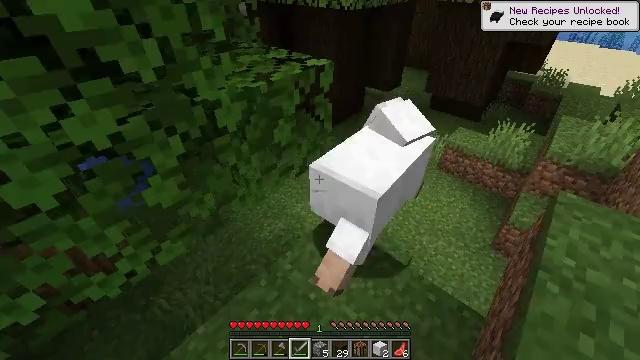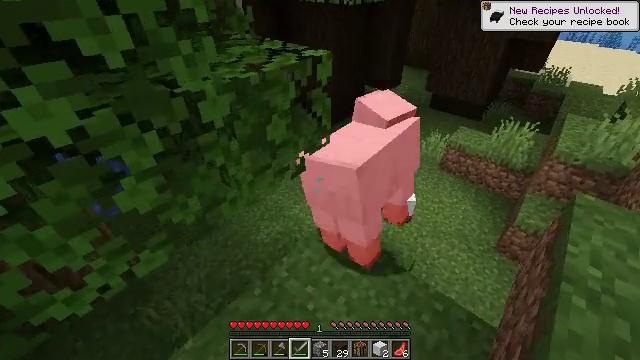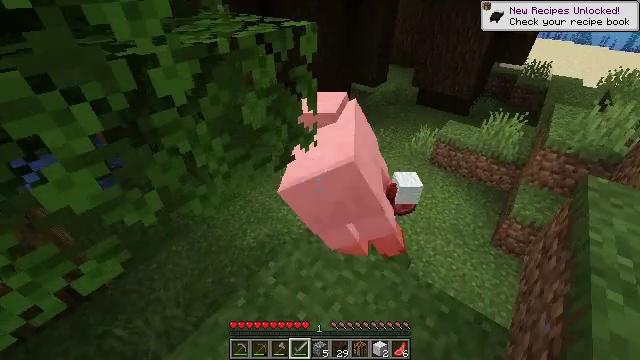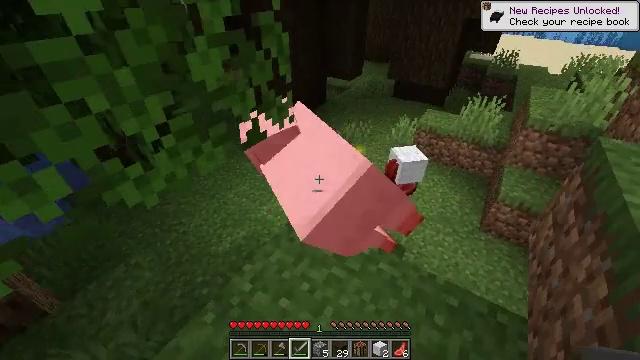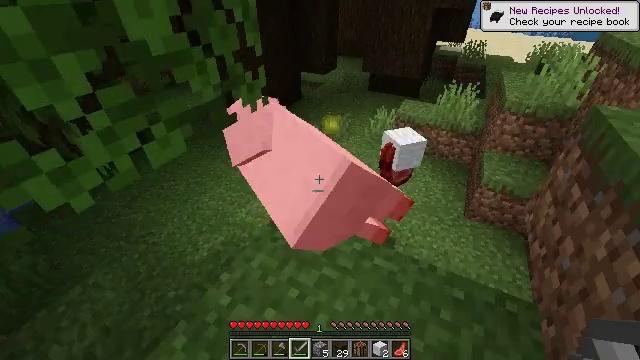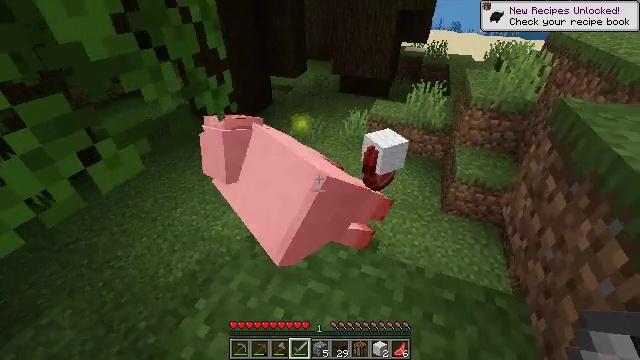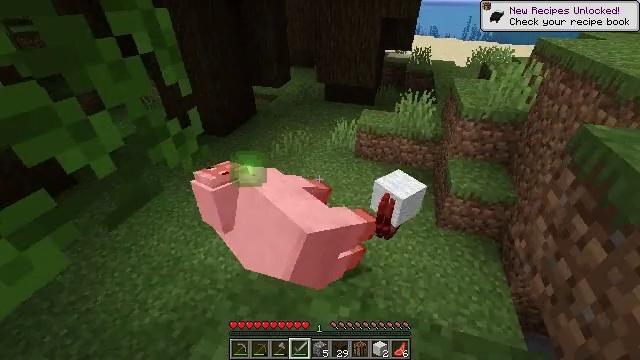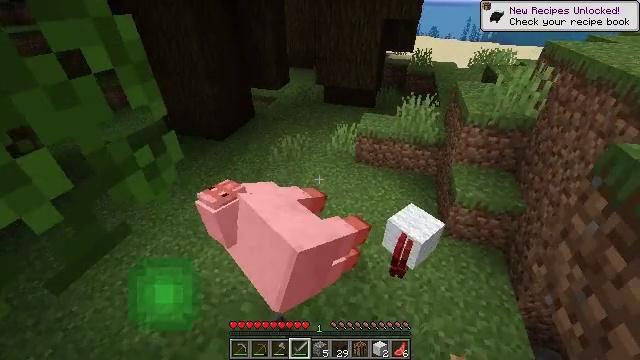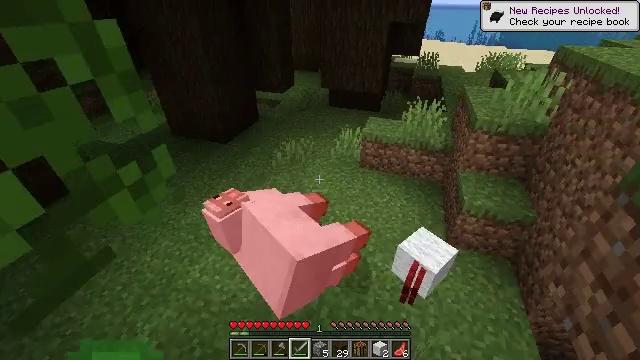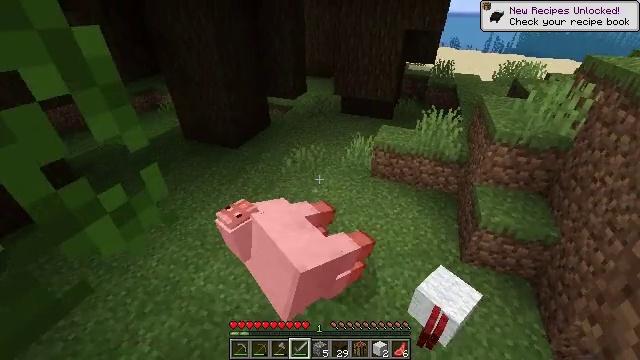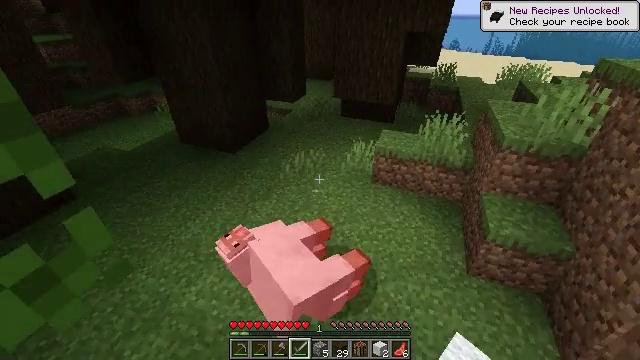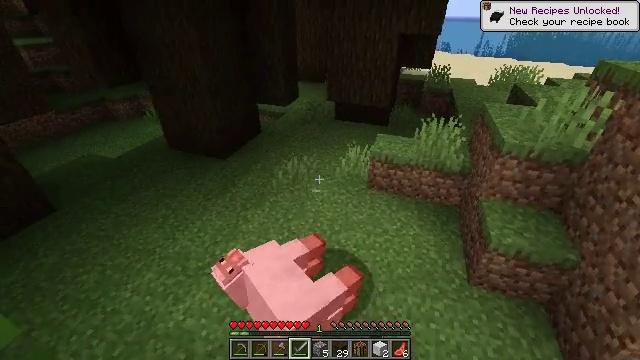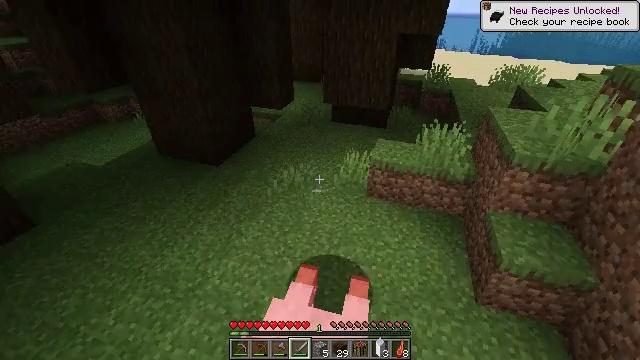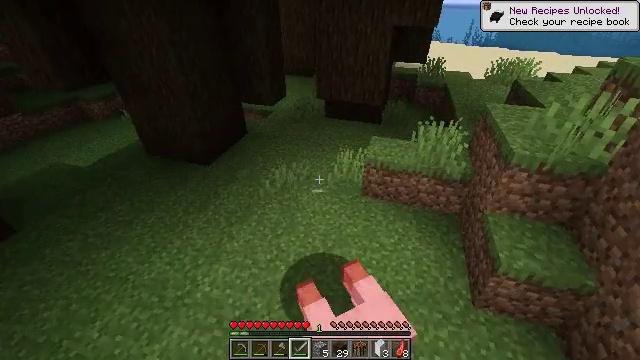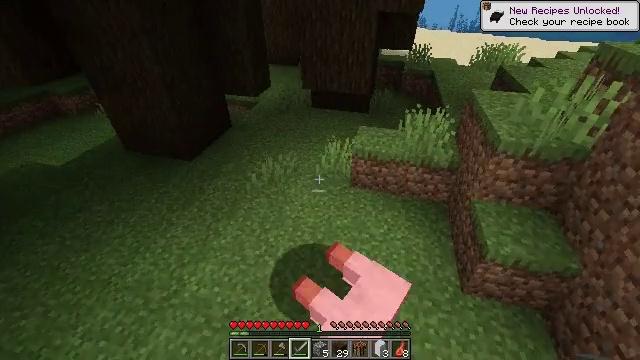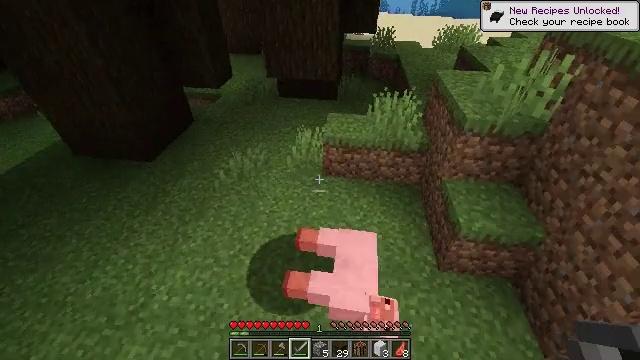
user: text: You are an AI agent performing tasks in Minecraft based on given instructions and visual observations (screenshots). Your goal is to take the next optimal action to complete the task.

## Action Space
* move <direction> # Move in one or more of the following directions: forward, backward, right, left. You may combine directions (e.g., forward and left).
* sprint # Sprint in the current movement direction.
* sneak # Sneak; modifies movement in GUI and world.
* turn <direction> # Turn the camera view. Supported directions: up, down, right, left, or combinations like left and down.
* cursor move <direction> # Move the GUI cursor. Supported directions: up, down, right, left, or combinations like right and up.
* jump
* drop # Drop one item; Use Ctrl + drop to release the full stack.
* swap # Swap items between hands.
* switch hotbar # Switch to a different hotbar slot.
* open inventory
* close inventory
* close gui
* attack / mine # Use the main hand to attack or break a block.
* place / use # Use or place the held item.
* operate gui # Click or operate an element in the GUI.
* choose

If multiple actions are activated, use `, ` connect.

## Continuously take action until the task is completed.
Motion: motion action
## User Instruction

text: Dig up some sand.
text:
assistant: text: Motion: move forward
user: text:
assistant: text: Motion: move forward, turn right
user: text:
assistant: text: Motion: move forward, turn right
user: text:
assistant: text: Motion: move forward, turn right
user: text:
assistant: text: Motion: move forward, turn right
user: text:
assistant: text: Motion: move forward, turn right and up, attack / mine
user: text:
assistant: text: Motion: move forward, attack / mine
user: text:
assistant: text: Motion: move forward, turn left, attack / mine
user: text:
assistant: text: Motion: move forward, turn left and up
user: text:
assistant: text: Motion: move forward
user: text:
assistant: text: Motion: move forward, turn right
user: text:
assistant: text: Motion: move forward
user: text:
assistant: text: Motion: move forward and move right, turn right and down
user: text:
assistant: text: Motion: move forward and move right, turn right and down
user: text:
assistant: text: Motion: move forward and move right, turn right and down
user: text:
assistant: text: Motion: move forward and move right, turn right and down
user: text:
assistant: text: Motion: move right, turn right
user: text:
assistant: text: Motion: turn right
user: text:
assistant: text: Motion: turn right and up
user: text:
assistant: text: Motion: turn right and up
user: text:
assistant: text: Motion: turn right and up
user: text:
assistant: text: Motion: move forward, turn right and up
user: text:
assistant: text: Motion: move forward
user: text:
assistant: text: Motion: move forward
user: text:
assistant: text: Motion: move forward, turn up
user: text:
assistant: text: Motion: move forward, turn up
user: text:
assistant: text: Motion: move forward and move right, turn right and up
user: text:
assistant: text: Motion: move forward and move right, turn right and up
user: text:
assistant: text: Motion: move forward and move right, turn right and up
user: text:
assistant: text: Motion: move forward and move right, turn right, jump